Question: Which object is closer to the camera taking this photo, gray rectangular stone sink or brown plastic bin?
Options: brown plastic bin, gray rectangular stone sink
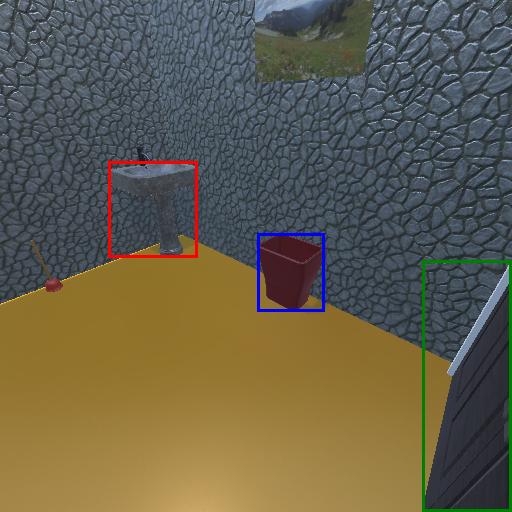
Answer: brown plastic bin